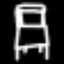
Label: chair